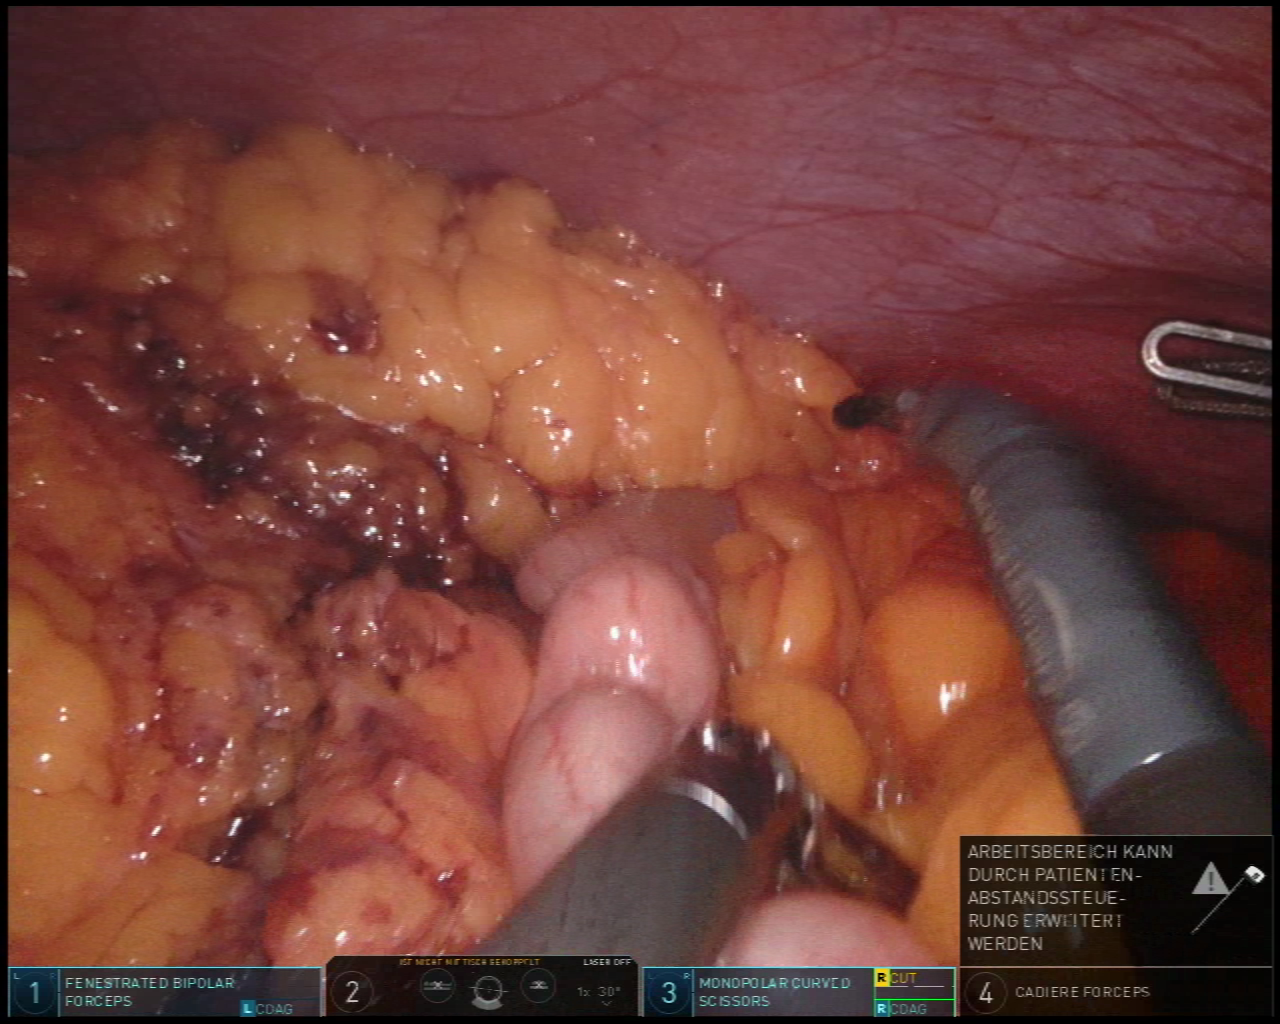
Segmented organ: abdominal_wall
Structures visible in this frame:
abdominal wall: yes
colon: yes
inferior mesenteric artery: no
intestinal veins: no
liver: no
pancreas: no
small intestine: no
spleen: no
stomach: no
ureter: no
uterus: no
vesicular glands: no